Question: using LINQ i am query a data for sorting and i am getting right answer.
here is my data & linq query......please have look.
'''
void Main()
{
List<SearchResult> list = new List<SearchResult>() {
new SearchResult(){ID=1,Title="Geo Prism GEO 1995 GEO* - ABS #<PHONE>"},
new SearchResult(){ID=2,Title="Excavator JCB - ECU P/N: 728/35700"},
new SearchResult(){ID=3,Title="Geo Prism GEO 1995 - ABS #<PHONE>"},
new SearchResult(){ID=4,Title="JCB Excavator JCB- ECU P/N: 728/35700"},
new SearchResult(){ID=5,Title="Geo Prism GEO,GEO 1995 - ABS #<PHONE> GEO"},
new SearchResult(){ID=6,Title="dog"},
};
var to_search = new[] { "Geo", "JCB" }.Select(x => x.ToLower()).ToArray();
var result = from searchResult in list
let title = searchResult.Title.ToLower()
let key_string = to_search.FirstOrDefault(ts => title.Contains(ts))
orderby key_string == null ? -1 : title.Split(new[] { key_string }, StringSplitOptions.None).Length descending
group searchResult by key_string into Group
orderby Group.Count() descending
select Group;
result.Dump();
}
public class SearchResult
{
public int ID { get; set; }
public string Title { get; set; }
}
'''

my question is what sql query i need to write as a result i will get same output in sql server 2000.
suppose my data is stored in sql server table like this way
'''
Table : MyTable
------------------
ID Title
-----------
1 Geo Prism GEO 1995 GEO* - ABS #<PHONE>
2 Excavator JCB - ECU P/N: 728/35700
3 Geo Prism GEO 1995 - ABS #<PHONE>
4 JCB Excavator JCB- ECU P/N: 728/35700
5 Geo Prism GEO,GEO 1995 - ABS #<PHONE> GEO
6 Maruti gear box #ABS 4587
'''
## MY Edit
i fix some syntax issue in ur sql....just have look
'''
CREATE FUNCTION [dbo].[Split] (@String varchar(8000), @Delimiter char(1))
returns @temptable TABLE (items varchar(8000))
as
begin
declare @idx int
declare @slice varchar(8000)
select @idx = 1
if len(@String)<1 or @String is null return
while @idx!= 0
begin
set @idx = charindex(@Delimiter,@String)
if @idx!=0
set @slice = left(@String,@idx - 1)
else
set @slice = @String
if(len(@slice)>0)
insert into @temptable(Items) values(@slice)
set @String = right(@String,len(@String) - @idx)
if len(@String) = 0 break
end
return
end
DECLARE @Sterm varchar(MAX)
SET @Sterm ='GEO JCB'
;WITH SearchResult (rnum, title)
as
(
(select 1 as rnum,'Geo Prism GEO 1995 GEO* - ABS #<PHONE>' as title)
union all
(select 2 as rnum,'Excavator JCB - ECU P/N: 728/35700' as title)
union all
(select 3 as rnum,'Geo Prism GEO 1995 - ABS #<PHONE>' as title)
union all
(select 4 as rnum,'JCB Excavator JCB- ECU P/N: 728/35700' as title)
union all
(select 5 as rnum,'Geo Prism GEO,GEO 1995 - ABS #<PHONE> GEO' as title)
union all
(select 6 as rnum,'dog' as title)
)
select rnum, title from SearchResult
join
( select lower(Items) as term
from dbo.Split(@Sterm , ' ')
) as search_terms
on lower(SearchResult.title) like '%' + search_terms.term +'%'
order by
search_terms.term,
(select count(*)
from dbo.Split(lower(SearchResult.title),' ')
where Items = search_terms.term
) desc
'''
but it is not full filling my requirement.
1) query should return search term and as well as those rows also at end which has no relation with search term.
2) second sort should be there like those rows will come first where search term found maximum time like GEO & JCB.
u miss second order by descending based on occurrence of search term. if u see the image very properly then u can see what kind of out put i was asking here. thanks.
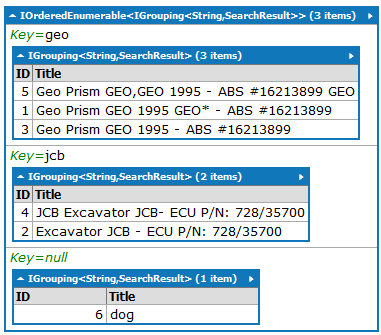
Answer: You can't do it with SQL alone. You will need a stored routine to split the title string into substrings, then SQL can count the substrings that match your search.
'''
CREATE FUNCTION [dbo].[Split] (@String varchar(8000), @Delimiter char(1))
returns @temptable TABLE (items varchar(8000))
as
begin
declare @idx int
declare @slice varchar(8000)
select @idx = 1
if len(@String)<1 or @String is null return
while @idx!= 0
begin
set @idx = charindex(@Delimiter,@String)
if @idx!=0
set @slice = left(@String,@idx - 1)
else
set @slice = @String
if(len(@slice)>0)
insert into @temptable(Items) values(@slice)
set @String = right(@String,len(@String) - @idx)
if len(@String) = 0 break
end
return
end
DECLARE @Sterm varchar(MAX)
SET @Sterm ='GEO JCB'
;WITH SearchResult (rnum, title)
as
(
(select 1 as rnum,'Geo Prism GEO 1995 GEO* - ABS #<PHONE>' as title)
union all
(select 2 as rnum,'Excavator JCB - ECU P/N: 728/35700' as title)
union all
(select 3 as rnum,'Geo Prism GEO 1995 - ABS #<PHONE>' as title)
union all
(select 4 as rnum,'JCB Excavator JCB- ECU P/N: 728/35700' as title)
union all
(select 5 as rnum,'Geo Prism GEO,GEO 1995 - ABS #<PHONE> GEO' as title)
union all
(select 6 as rnum,'dog' as title)
)
select term,rnum, title
from SearchResult
left join
( select lower(Items) as term
from dbo.Split(@Sterm,' ')
) as search_terms
on lower(SearchResult.title) like '%' + search_terms.term +'%'
order by
isnull(search_terms.term,'ZZZZZZZZZZZZZ'),
(select count(*)
from dbo.Split(lower(SearchResult.title),search_terms.term)
) desc,
rnum desc
'''